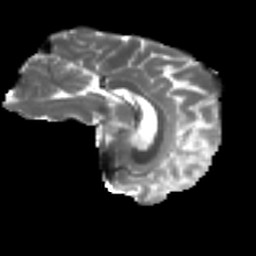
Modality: T2w
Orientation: sagittal
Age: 30
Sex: female
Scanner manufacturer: ge
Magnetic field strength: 3 T
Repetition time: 7.8 s
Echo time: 0.0606 s